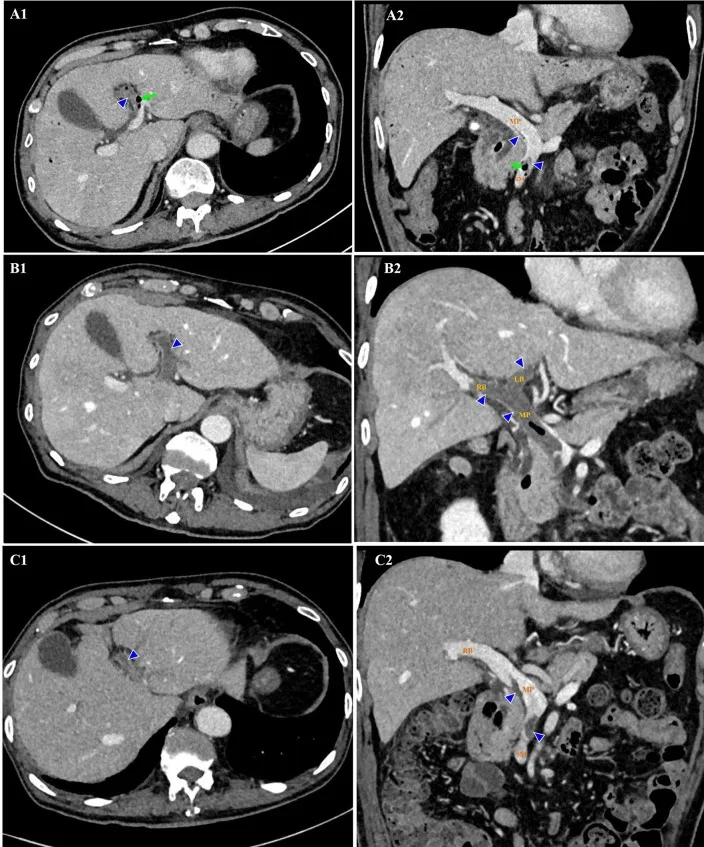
Thrombosis (triangles) and gas (arrows) in the superior mesenteric and portal veins on contrast-enhanced CT. Hospital day 2 (February 14, 2020). Thrombosis and gas in the LB of portal vein on axial view (A1). Thrombosis in the SM and MP, and gas in the SM on coronal view (A2). Hospital day 12 (February 24, 2020). Thrombosis enlarged in the extended LB of portal vein on axial view (B1). Thrombosis enlarged in the MP, LB, and RB of portal vein, with gas in the MP on coronal view (B2). Hospital day 23 (March 6, 2020). Thrombosis shrank in the LB of portal vein on axial view (C1). Thrombosis shrank in the SM, MP, and RB of portal vein on coronal view (C2). No gas was detected. CT indicates computed tomography; LB, left branch (of portal vein); MP, main portal vein; RB, right branch (of portal vein); SM, superior mesenteric vein.
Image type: radiology (ct)